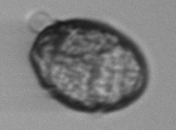
Label: Margalefidinium